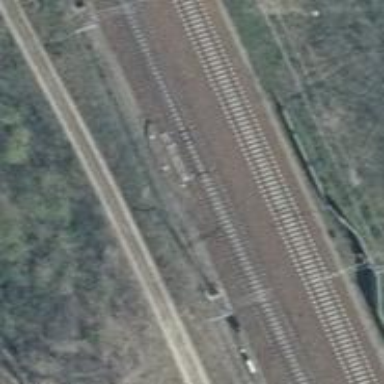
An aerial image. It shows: Railway switch.